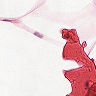
Metastatic tissue present: no